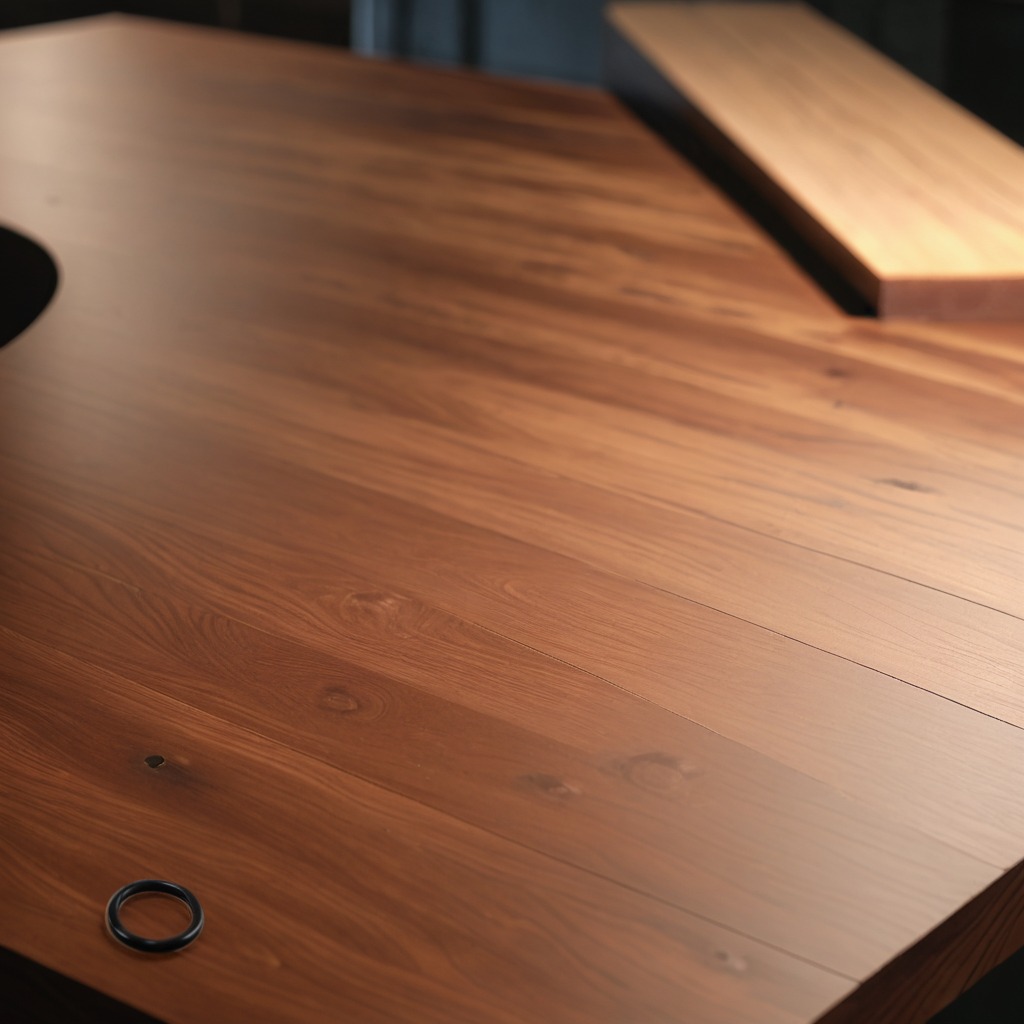
A rubber O-ring is lying on a wooden table in a carpentry studio.